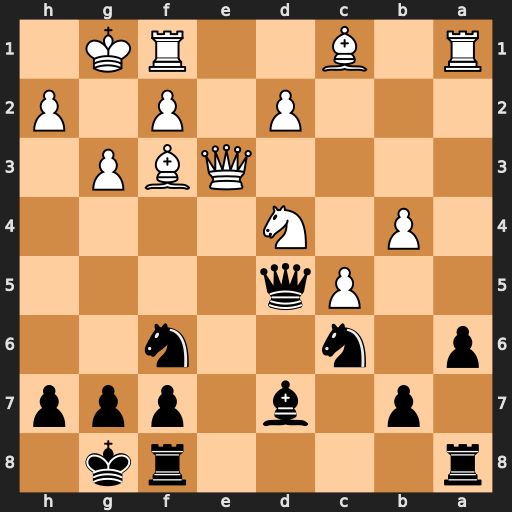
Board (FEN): r4rk1/1p1b1ppp/p1n2n2/2Pq4/1P1N4/4QBP1/3P1P1P/R1B2RK1
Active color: b
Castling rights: -
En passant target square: -
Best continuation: Qxd4 Qxd4 Nxd4